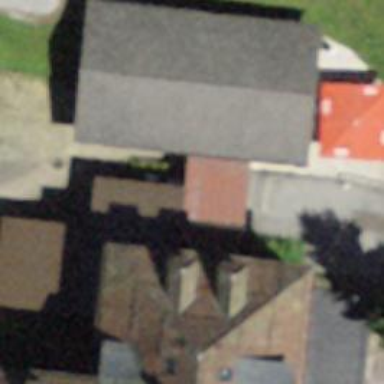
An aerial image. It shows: Building.